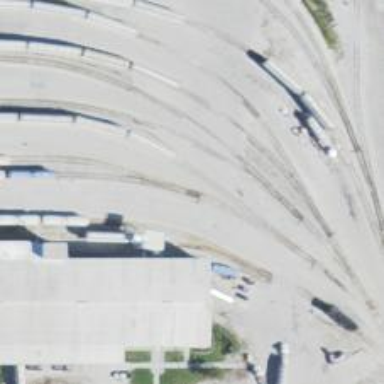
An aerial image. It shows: Railway spur service.